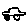
Label: car